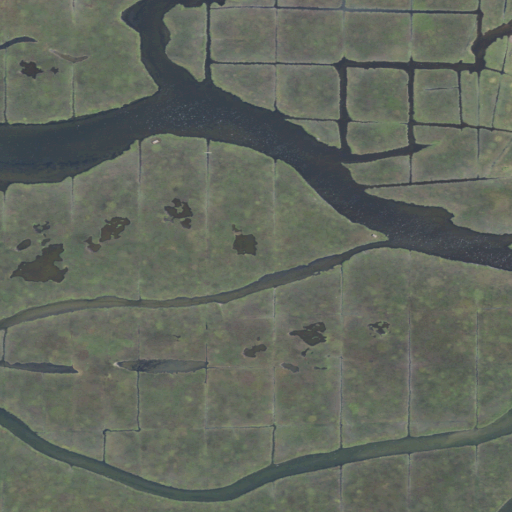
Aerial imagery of island in Delaware named Little Reedy Island containing herbaceous wetlands and open water